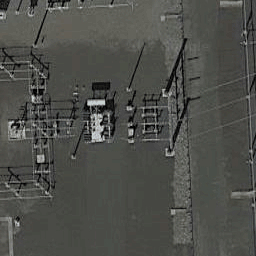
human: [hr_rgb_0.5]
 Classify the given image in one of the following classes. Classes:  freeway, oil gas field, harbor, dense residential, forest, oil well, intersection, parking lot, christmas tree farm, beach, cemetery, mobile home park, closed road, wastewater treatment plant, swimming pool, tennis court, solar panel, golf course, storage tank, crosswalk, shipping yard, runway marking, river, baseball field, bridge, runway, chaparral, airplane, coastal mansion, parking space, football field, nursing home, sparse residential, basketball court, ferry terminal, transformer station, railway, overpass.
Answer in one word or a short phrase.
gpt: transformer station